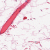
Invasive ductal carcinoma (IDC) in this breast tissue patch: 0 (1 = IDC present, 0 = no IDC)